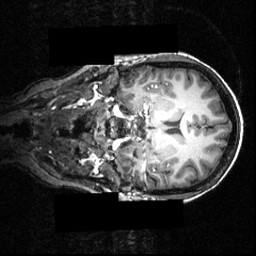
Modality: T1w
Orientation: coronal
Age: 21
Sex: female
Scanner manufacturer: siemens
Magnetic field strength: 3.951 T
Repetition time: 1.5 s
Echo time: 0.00335 s